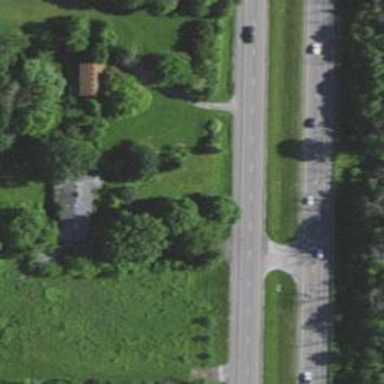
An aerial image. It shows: Asphalt road classified as trunk highway.